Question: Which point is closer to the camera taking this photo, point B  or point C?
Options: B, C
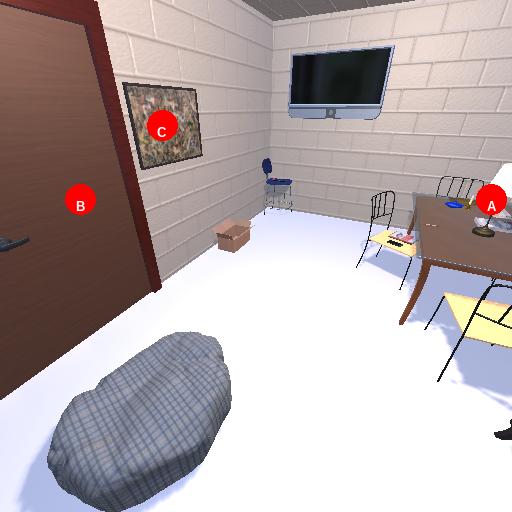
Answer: B